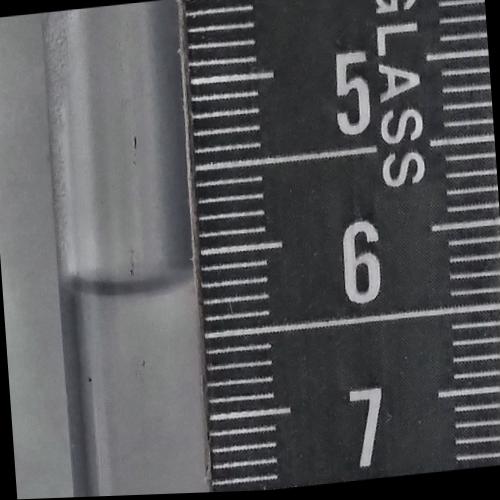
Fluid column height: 6.2 cm